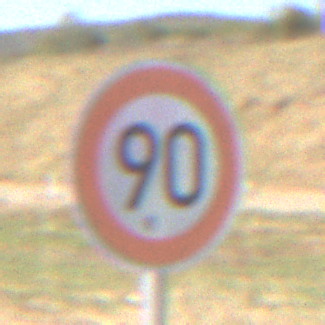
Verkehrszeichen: Geschwindigkeit90
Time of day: Midday
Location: Outdoor (RoadRail)
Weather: Clear
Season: Summer
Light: Natural